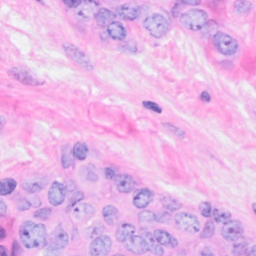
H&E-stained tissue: Breast